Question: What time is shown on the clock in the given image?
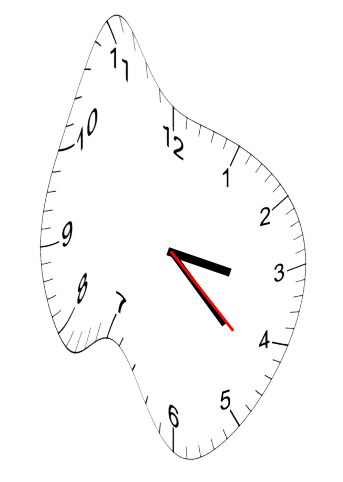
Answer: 03:22:22